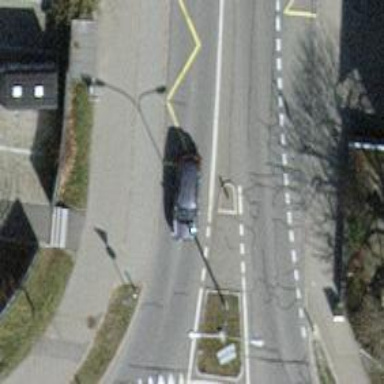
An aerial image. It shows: Unmarked crossing on the road.